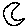
Label: moon